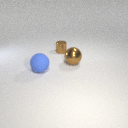
large brown metal sphere to the right of large blue rubber sphere